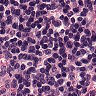
Metastatic tissue present: no